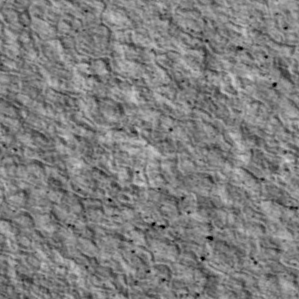
Label: non_frost